Interaction volume radius: 10 \u00c5
Interaction volume height: 15 \u00c5
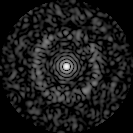
Disorder parameter: 0.8337